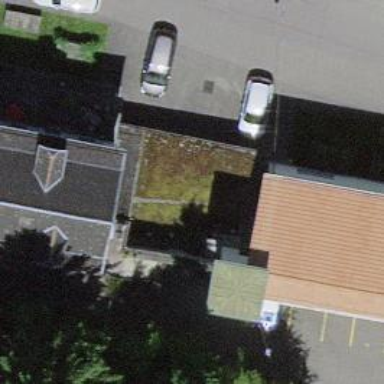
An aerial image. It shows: Garage building.